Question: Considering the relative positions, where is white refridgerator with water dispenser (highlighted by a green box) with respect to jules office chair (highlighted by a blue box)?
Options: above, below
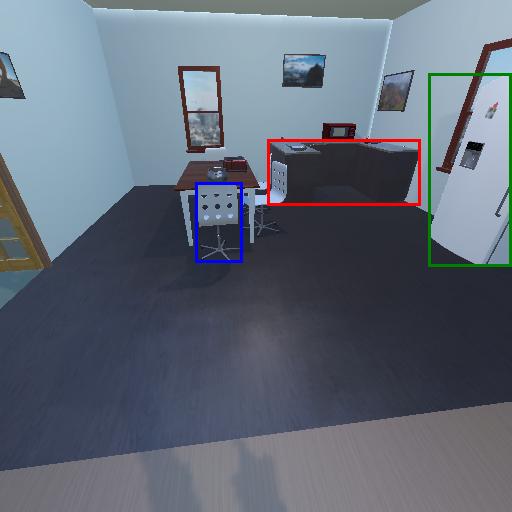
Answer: above